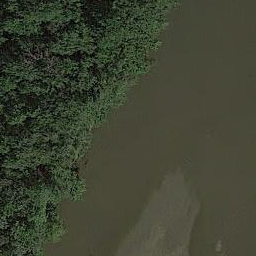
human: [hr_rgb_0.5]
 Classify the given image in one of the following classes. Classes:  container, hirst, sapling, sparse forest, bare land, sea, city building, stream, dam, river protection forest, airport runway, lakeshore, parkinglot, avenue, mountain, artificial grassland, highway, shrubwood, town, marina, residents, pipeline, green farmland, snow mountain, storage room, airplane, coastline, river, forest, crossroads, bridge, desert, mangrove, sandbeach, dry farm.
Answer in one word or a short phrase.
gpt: river protection forest